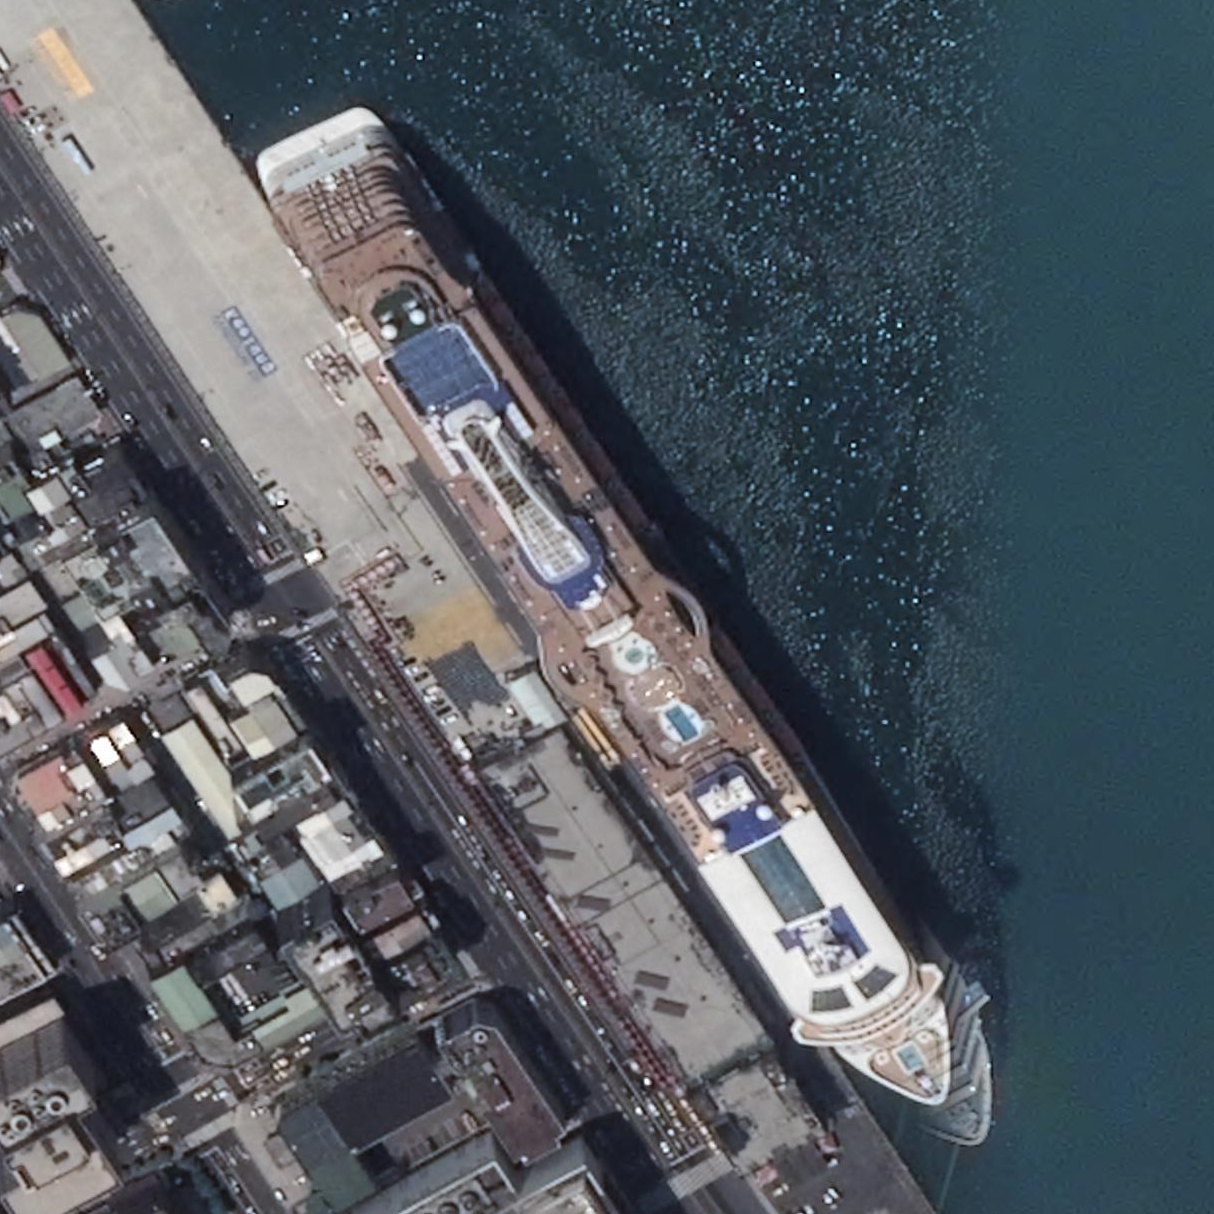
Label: civil